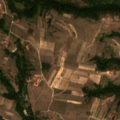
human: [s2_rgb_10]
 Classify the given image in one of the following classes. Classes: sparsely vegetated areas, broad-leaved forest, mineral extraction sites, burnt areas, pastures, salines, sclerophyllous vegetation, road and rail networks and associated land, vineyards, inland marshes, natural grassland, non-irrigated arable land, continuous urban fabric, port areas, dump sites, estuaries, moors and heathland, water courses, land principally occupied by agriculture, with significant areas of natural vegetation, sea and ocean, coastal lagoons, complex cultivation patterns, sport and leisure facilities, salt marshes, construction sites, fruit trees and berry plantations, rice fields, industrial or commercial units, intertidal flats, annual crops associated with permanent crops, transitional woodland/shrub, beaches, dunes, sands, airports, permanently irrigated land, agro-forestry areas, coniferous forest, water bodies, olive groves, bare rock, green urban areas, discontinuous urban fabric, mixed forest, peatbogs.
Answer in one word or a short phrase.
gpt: complex cultivation patterns, broad-leaved forest, transitional woodland/shrub